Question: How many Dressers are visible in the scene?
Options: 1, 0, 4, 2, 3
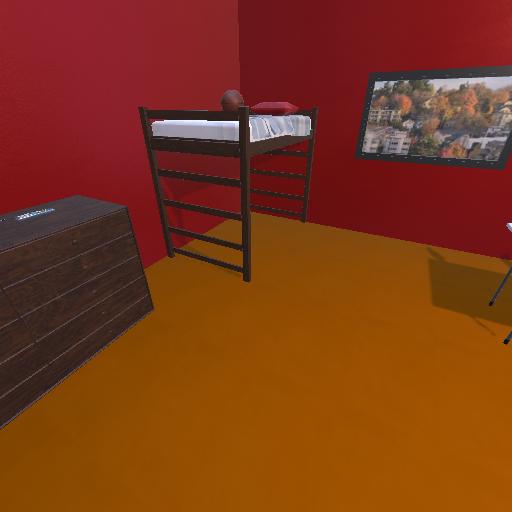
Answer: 1